Question: I'm using like this:
'''
if(!empty($this->request->data['cd_pedido'])){
$this->set('filtroBusca',array('cd_pedido'=>$this->request->data['cd_pedido']));
}else if(!empty($sessaoCdPedido)){
$this->set('filtroBusca',array('cd_pedido'=>$sessaoCdPedido));
}
if(!empty($this->request->data['cd_seq_pedido'])){
$this->set('filtroBusca',array('cd_seq_pedido'=>$this->request->data['cd_seq_pedido']));
}else if(!empty($sessaoCdSeqPedido)){
$this->set('filtroBusca',array('cd_seq_pedido'=>$sessaoCdSeqPedido));
}
'''
And when I do :
'$this->Session->read('filtroBusca')' OR '$_SESSION['filtroBusca']'
Shows only the last checkbox selected. Can someone tell me what I'm doing wrong?
Result from '$_SESSION['filtroBusca']'
'Array ( [cd_pedido] => 7 )'
Image of the checkboxs:

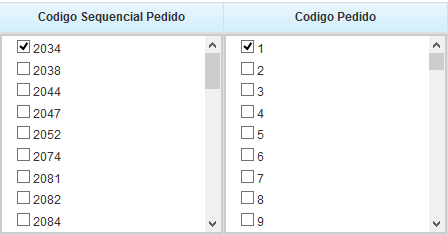
Answer: You are erasing the array when setting it in your second 'if' condition.
You may consider using an array to buffer the data you want to put in session, then put it all at once :
'''
$filtroBusca = array();
if(!empty($this->request->data['cd_pedido'])){
$filtroBusca['cd_pedido'] = $this->request->data['cd_pedido'];
}else if(!empty($sessaoCdPedido)){
$filtroBusca['cd_pedido'] = sessaoCdPedido;
}
//Do the same thing for the other one
'''
Then put '$filtroBusca' in session :
'''
$this->set('filtroBusca',$filtroBusca);
'''